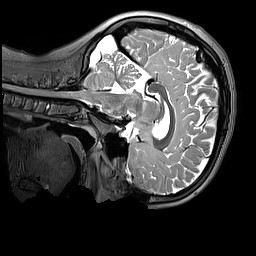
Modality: T2w
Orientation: sagittal
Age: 13
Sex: male
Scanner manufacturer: siemens
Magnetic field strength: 3 T
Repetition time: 3.2 s
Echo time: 0.408 s